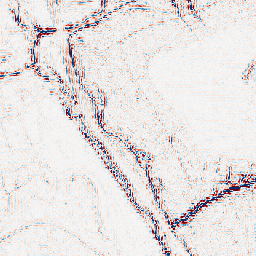
Category: wavelet
Decomposition family: wavelet_dwt
Decomposition parameters: wavelet: db2
level: 2
Upsampling method: edge_directed
Upsampling parameters: scale: 4
Upsampling scale: 4